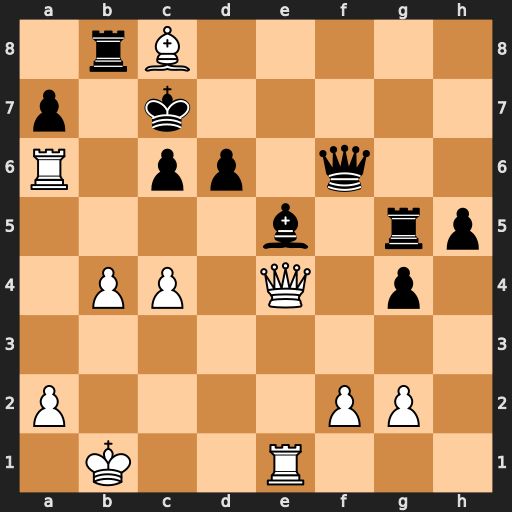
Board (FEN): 1rB5/p1k5/R1pp1q2/4b1rp/1PP1Q1p1/8/P4PP1/1K2R3
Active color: w
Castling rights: -
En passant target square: -
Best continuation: Qxc6+ Kd8 Qd7#